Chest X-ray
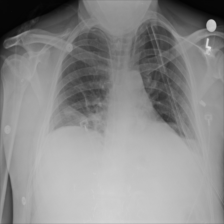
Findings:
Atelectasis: negative
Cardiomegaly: negative
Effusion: negative
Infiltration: positive
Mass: negative
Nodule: negative
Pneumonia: negative
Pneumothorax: negative
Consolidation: negative
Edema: negative
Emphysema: negative
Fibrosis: negative
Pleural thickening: negative
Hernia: negative